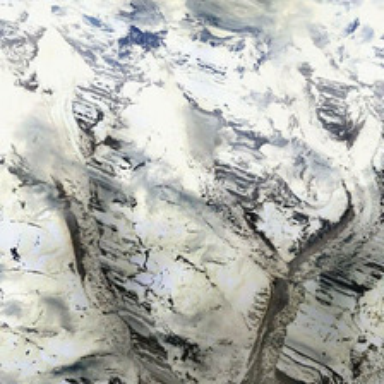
It is a piece of white snow mountain .